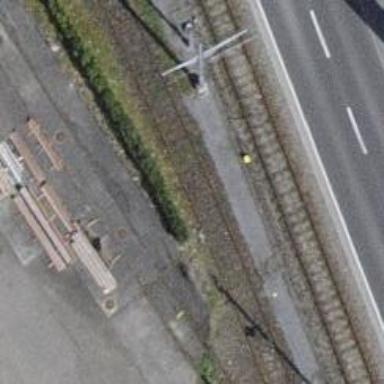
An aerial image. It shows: Single-track electrified railway spur with contact line for service.